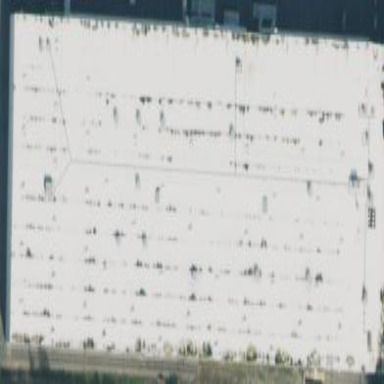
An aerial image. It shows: Warehouse building.